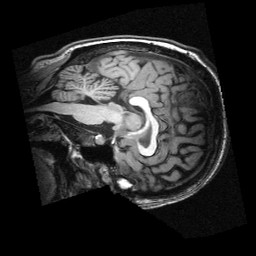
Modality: T1w
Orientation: sagittal
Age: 23
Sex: female